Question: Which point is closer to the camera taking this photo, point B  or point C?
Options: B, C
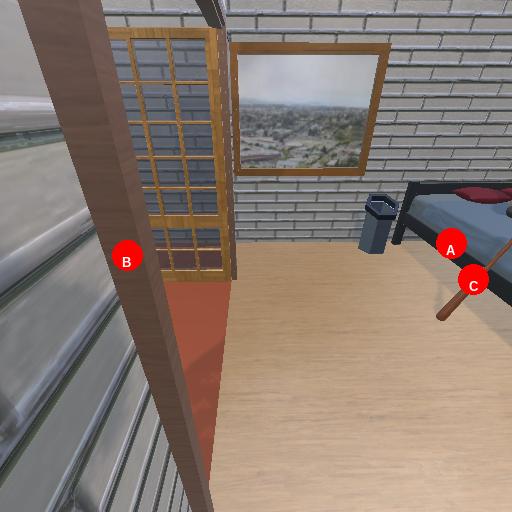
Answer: B